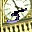
Label: 5